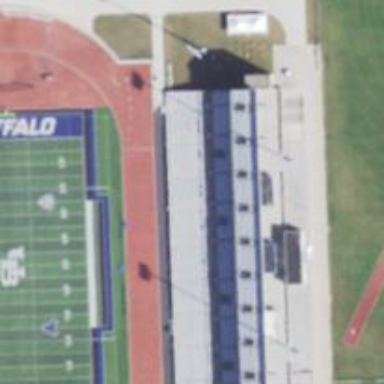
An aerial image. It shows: Grandstand building.